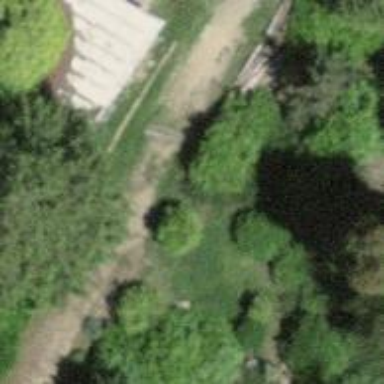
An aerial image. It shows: Cabin.